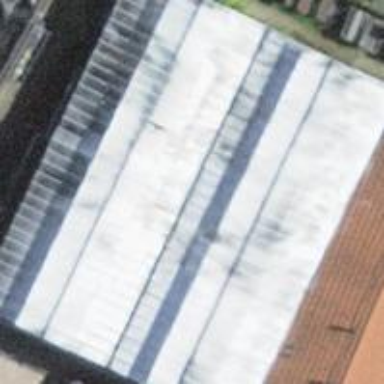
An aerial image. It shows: Greenhouse.